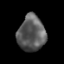
Tissue: lung
Cell type: Others
Senescence score: 0.1252
Nuclear area (px): 957
Mean DAPI intensity: 91.722